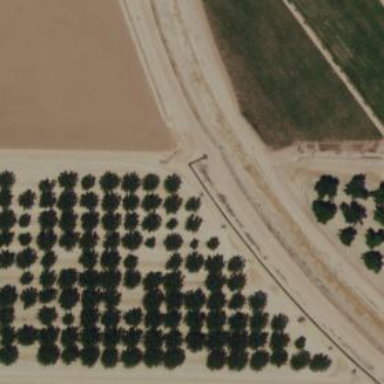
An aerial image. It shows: Irrigation culvert tunnel for service purposes.